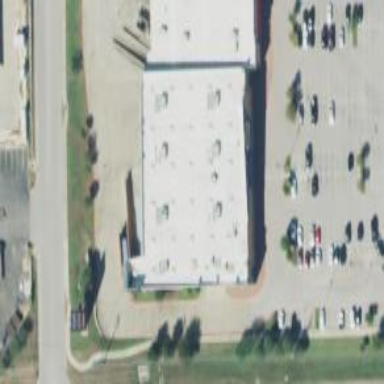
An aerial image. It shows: Retail building.